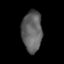
Tissue: skin
Cell type: Epithelial cells
Senescence score: 0.8862
Nuclear area (px): 812
Mean DAPI intensity: 96.701